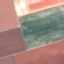
Land use / land cover class: AnnualCrop